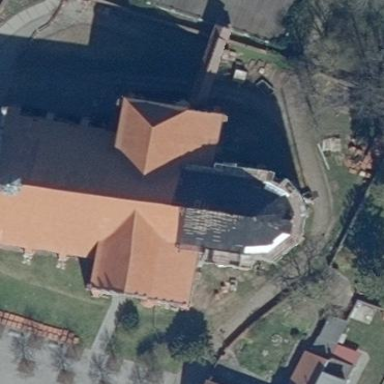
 designated as place of worship and historic attraction."